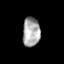
Tissue: skin
Cell type: Others
Senescence score: 0.7519
Nuclear area (px): 498
Mean DAPI intensity: 167.974